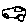
Label: car